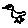
Label: bird